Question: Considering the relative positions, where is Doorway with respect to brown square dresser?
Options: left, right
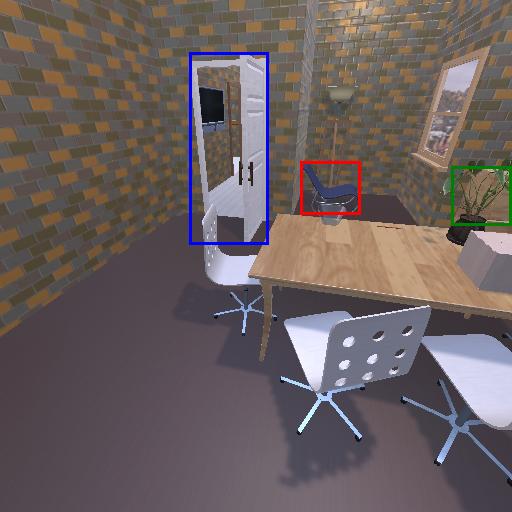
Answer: left